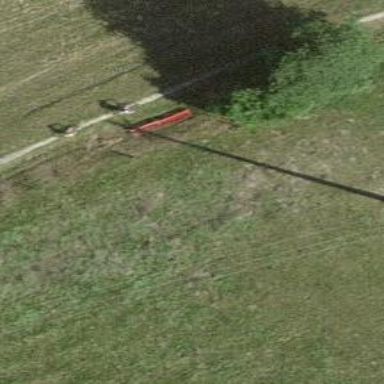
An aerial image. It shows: Bench.